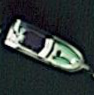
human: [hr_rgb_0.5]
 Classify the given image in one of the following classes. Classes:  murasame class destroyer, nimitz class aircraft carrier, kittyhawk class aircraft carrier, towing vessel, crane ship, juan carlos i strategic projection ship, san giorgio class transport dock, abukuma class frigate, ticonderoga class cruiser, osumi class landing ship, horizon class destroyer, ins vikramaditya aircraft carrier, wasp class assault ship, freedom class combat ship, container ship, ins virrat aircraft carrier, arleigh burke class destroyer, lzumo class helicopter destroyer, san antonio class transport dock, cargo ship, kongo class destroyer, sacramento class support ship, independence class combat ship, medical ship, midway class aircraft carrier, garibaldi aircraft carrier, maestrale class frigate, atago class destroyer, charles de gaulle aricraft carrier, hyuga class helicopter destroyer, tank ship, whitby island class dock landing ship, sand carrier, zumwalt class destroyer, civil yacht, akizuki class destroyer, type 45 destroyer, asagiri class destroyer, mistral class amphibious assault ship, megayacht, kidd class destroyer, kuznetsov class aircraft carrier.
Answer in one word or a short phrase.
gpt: Civil yacht